Question: I'm getting error while importing gradle projects. The same when creating new project.

Using gradle from console builds project fine.
So I think that the problem somewhere in the android studio.
I was changing the OS(win 7 to win 8.1), java version(1.6, 1.7, 1.8), android studio versions(from 0.8 to 1.0), gradle versions(1.10, 1.12, 2.1, 2.2), using gradel wrapper and downloaded gradle zips.
Nothing helped.
I don't know how I can fix this, please help
<URL>
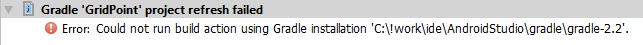
Answer: I've solved this problem - re-installed some of the environment and now it's working fine with jdk 8. The main change that I did - I've installed everything(JDK 8, android studio, Android sdk) to the default folders. Try this if you are facing the same issue